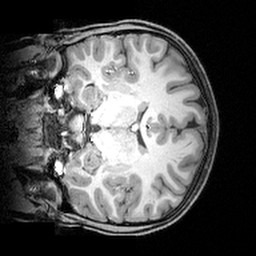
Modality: T1w
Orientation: coronal
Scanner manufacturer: siemens
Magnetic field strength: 3 T
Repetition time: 1.9 s
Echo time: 0.00397 s